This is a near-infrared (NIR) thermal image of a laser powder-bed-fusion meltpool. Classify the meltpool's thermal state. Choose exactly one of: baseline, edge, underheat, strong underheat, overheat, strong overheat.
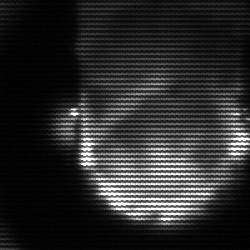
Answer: baseline